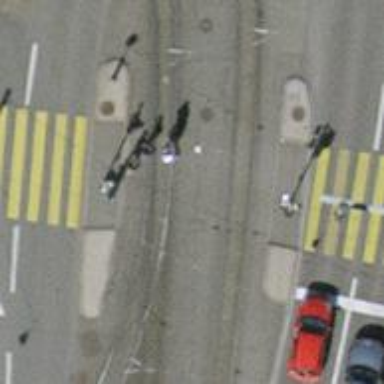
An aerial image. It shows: Tram crossing on the railway.